Interaction volume radius: 10 \u00c5
Interaction volume height: 10 \u00c5
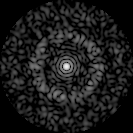
Disorder parameter: 0.8544